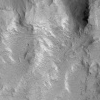
Atmospheric dust classification: not_dusty